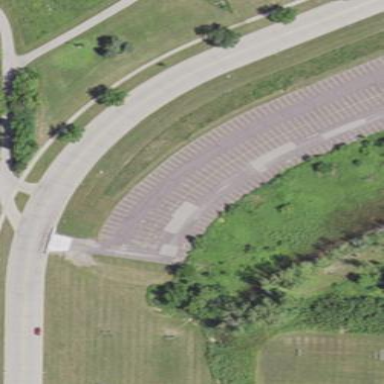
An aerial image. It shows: Parking area with surface.